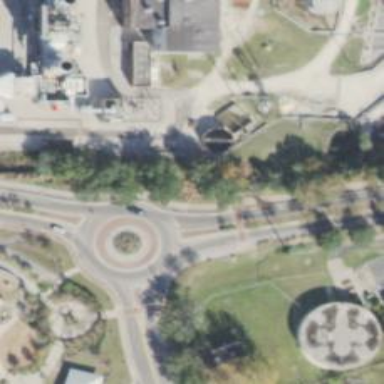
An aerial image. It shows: Tertiary road leading to roundabout junction.